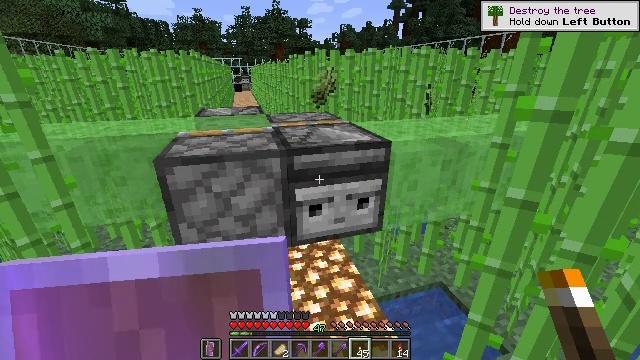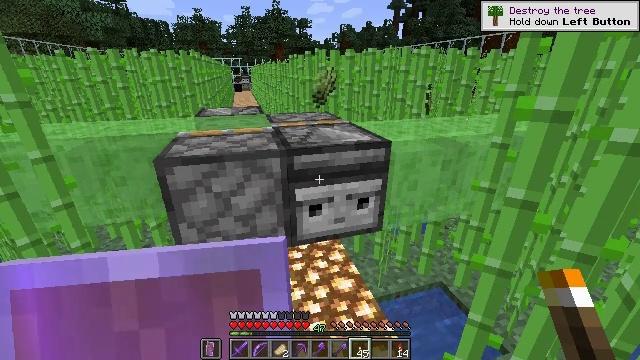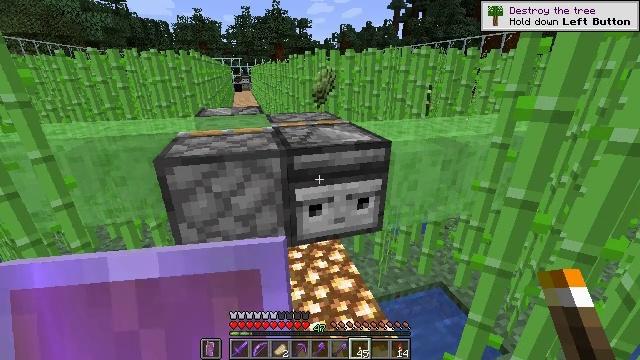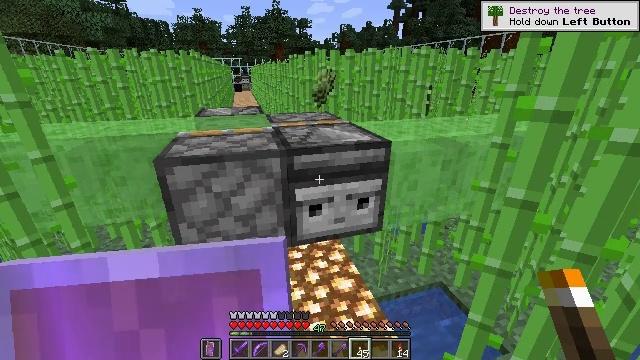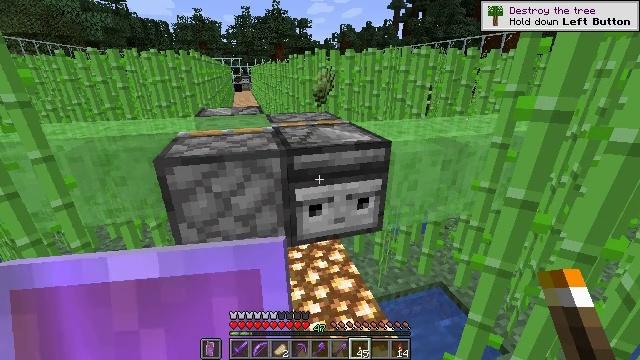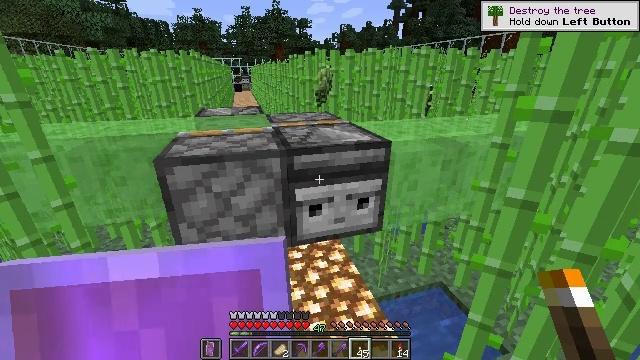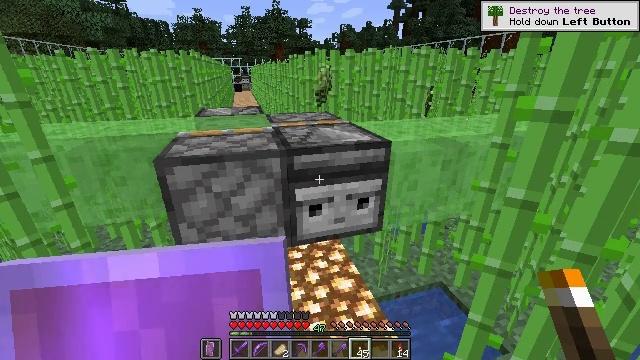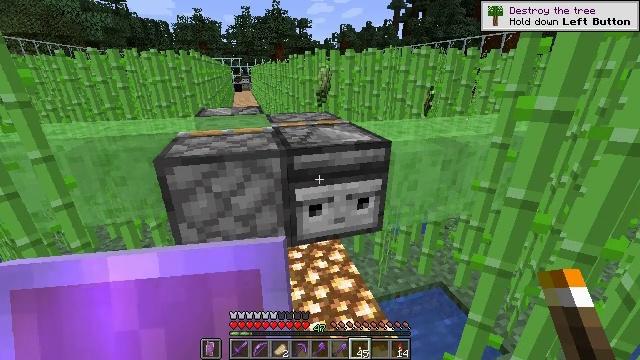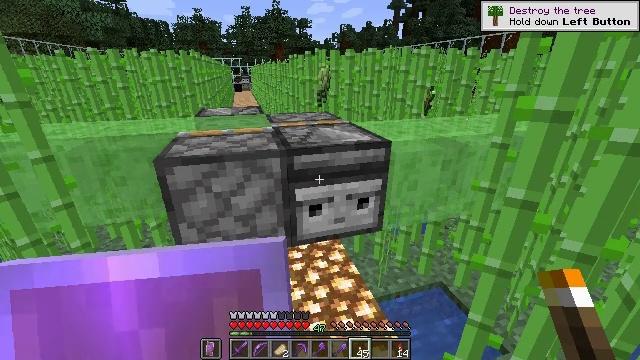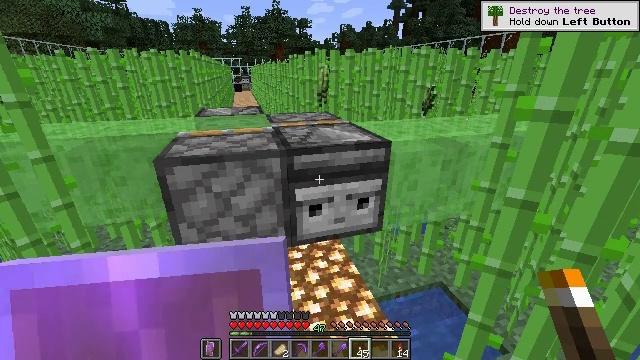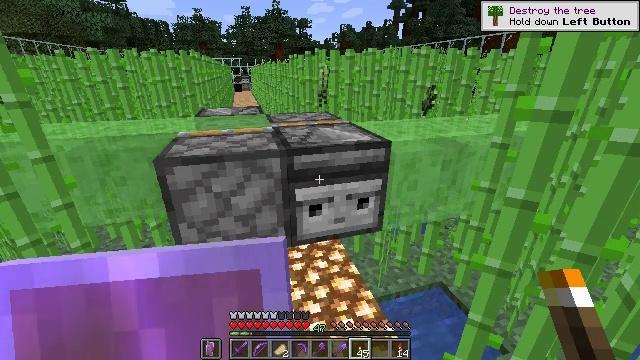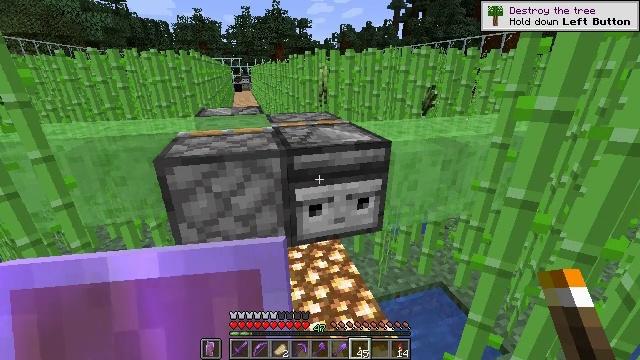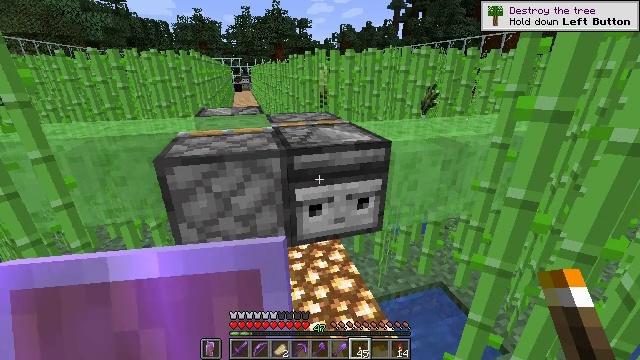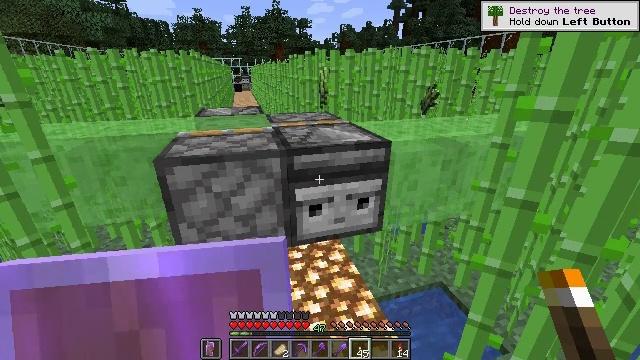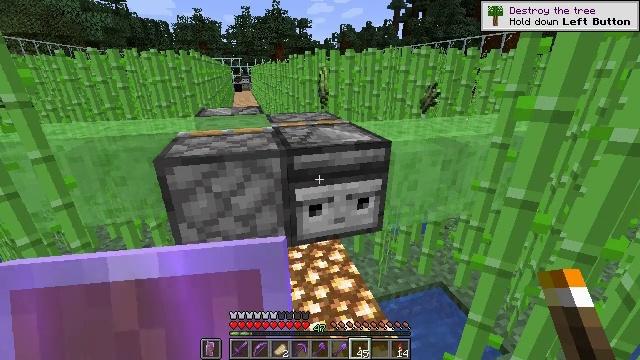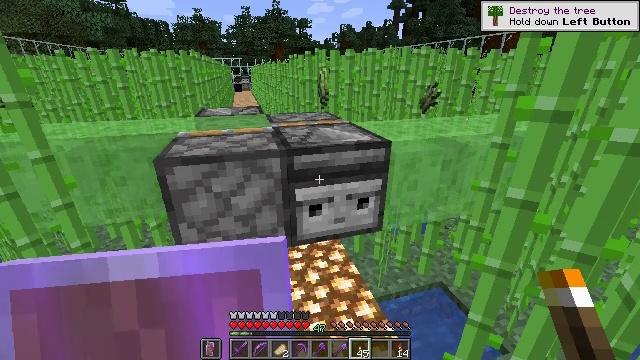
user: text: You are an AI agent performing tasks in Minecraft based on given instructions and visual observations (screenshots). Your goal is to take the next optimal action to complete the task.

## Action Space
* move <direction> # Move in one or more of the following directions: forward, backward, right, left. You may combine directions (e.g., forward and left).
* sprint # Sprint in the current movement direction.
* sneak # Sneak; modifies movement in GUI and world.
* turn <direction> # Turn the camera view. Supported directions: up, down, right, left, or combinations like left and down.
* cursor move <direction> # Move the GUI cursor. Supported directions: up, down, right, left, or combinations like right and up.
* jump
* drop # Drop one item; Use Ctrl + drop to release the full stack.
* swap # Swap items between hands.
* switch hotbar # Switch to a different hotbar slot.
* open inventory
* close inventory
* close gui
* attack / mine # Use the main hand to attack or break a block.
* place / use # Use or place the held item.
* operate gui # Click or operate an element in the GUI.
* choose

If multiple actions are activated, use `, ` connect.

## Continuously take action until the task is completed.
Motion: motion action
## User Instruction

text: Collect the observer.
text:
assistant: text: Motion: no_op
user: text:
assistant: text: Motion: no_op
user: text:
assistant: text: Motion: no_op
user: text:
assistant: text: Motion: no_op
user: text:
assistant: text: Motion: no_op
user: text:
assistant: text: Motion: no_op
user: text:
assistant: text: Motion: no_op
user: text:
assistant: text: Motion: no_op
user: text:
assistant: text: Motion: no_op
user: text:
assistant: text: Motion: no_op
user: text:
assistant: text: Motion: no_op
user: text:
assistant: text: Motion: no_op
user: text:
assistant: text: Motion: no_op
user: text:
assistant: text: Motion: no_op
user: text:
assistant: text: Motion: no_op
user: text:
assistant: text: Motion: no_op
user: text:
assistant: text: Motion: no_op
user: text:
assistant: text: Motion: no_op
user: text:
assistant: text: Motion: no_op
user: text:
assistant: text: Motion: no_op
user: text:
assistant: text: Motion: no_op
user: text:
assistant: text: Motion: no_op
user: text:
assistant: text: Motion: no_op
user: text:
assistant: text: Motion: no_op
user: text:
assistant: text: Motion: no_op
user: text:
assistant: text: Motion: no_op
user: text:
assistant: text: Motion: no_op
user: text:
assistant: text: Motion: no_op
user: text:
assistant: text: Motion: no_op
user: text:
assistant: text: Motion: no_op